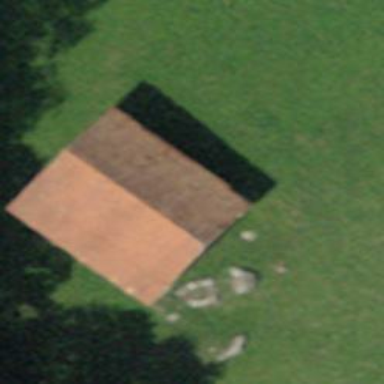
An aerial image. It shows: Rural barn.